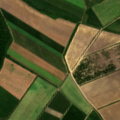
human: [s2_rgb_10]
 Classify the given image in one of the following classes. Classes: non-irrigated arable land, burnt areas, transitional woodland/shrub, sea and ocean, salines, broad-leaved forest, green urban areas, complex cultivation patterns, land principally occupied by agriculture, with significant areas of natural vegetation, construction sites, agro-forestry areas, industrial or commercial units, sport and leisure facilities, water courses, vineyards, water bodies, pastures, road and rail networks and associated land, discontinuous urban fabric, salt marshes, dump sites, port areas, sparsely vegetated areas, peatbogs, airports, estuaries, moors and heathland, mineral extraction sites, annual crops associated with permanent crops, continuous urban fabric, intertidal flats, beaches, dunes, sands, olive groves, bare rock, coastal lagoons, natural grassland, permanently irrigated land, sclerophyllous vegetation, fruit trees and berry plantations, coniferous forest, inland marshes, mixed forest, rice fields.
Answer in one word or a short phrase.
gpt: non-irrigated arable land, fruit trees and berry plantations, transitional woodland/shrub